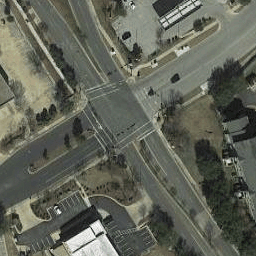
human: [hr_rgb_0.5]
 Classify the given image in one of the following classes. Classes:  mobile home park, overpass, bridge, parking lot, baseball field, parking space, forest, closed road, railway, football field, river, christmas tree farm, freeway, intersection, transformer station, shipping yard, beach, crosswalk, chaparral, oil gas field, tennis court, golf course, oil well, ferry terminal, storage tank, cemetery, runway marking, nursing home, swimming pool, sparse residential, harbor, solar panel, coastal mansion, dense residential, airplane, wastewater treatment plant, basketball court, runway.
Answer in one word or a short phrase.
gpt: intersection